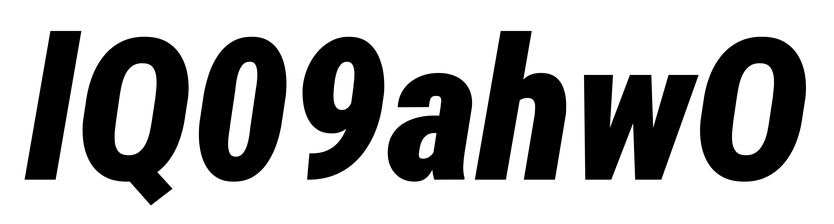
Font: Roboto-Italic_Condensed_Black_Italic